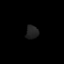
Tissue: prostate
Cell type: Fibroblasts
Senescence score: 0.6994
Nuclear area (px): 162
Mean DAPI intensity: 34.679